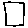
Label: square